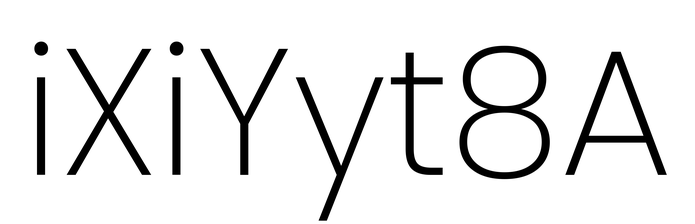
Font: Poppins-ExtraLight